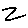
Label: zigzag